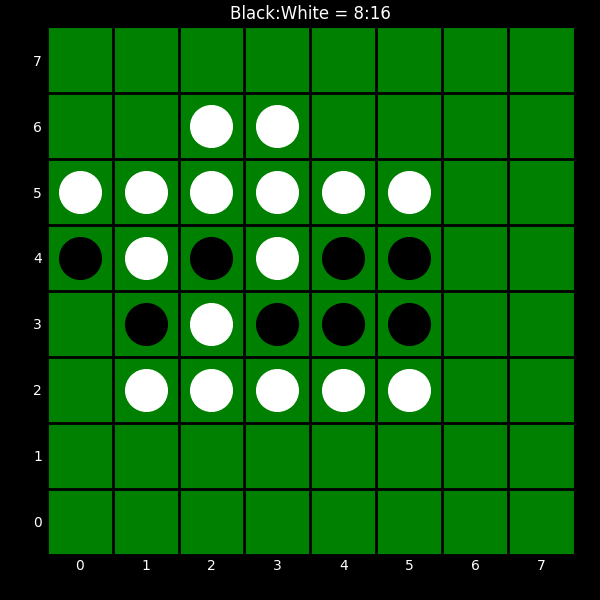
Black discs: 8
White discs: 16